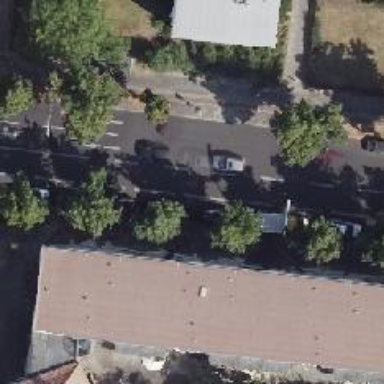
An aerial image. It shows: Secondary road with asphalt surface and separate cycle track.